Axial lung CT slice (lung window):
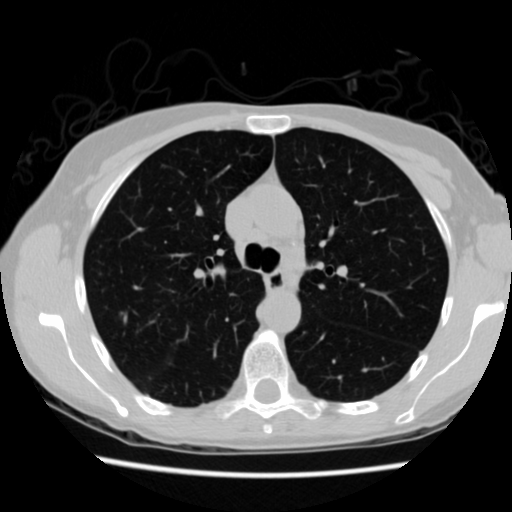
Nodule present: no